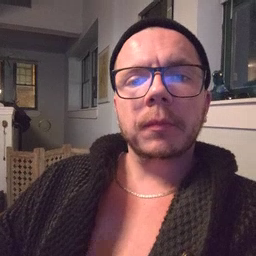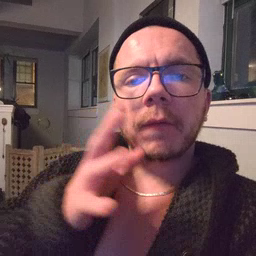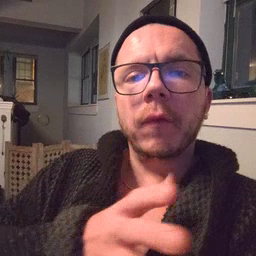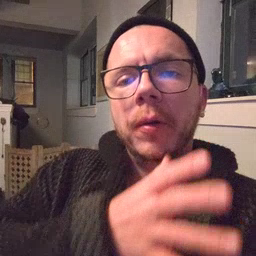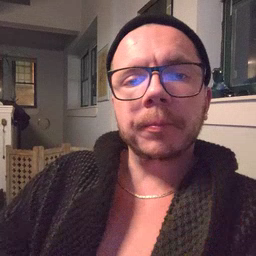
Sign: farm